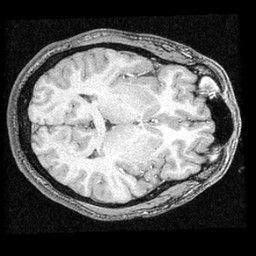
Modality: T1w
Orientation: axial
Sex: male
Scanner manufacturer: ge
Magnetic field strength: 1.5 T
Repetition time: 21 s
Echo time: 0.008 s